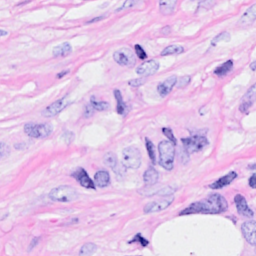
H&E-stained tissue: Breast